Field crop: maize
Growth stage: 2
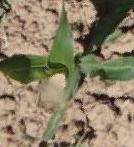
Species: maize